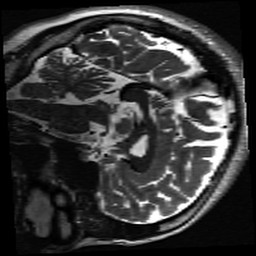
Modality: inplaneT2
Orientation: sagittal